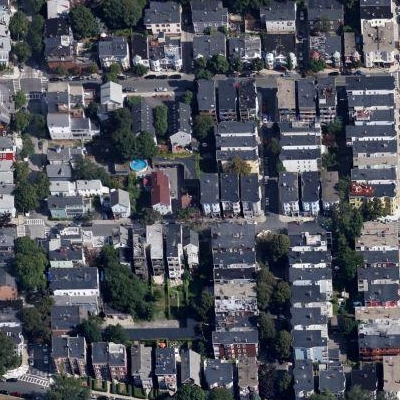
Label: fResident